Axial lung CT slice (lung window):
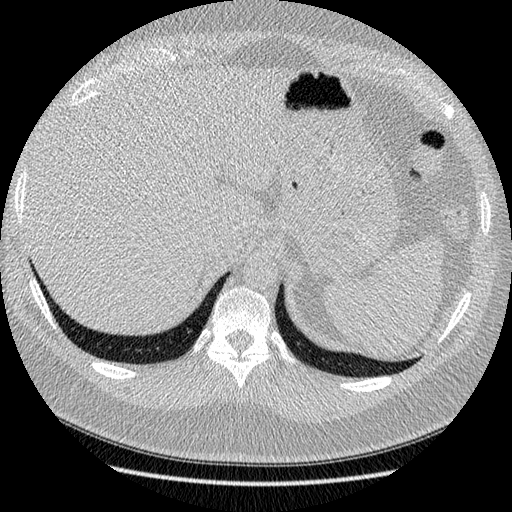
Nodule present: no